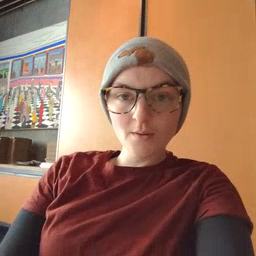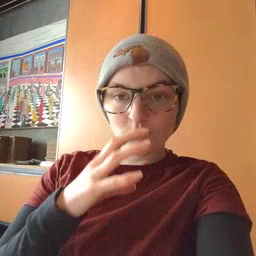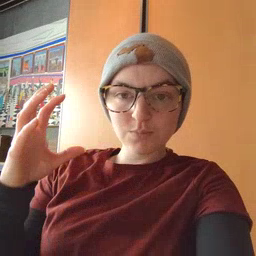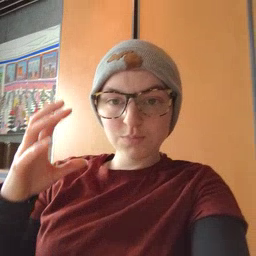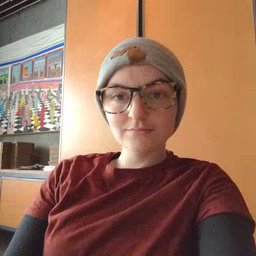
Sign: balloon